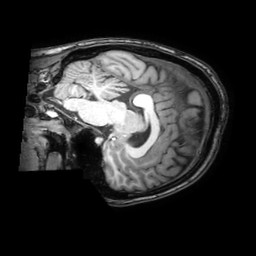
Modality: T1w
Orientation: sagittal
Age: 33
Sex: female
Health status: healthy
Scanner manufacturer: philips
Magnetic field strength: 3 T
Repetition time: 0.0079 s
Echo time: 0.0035 s